Interaction volume radius: 5 \u00c5
Interaction volume height: 10 \u00c5
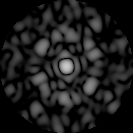
Disorder parameter: 0.6749